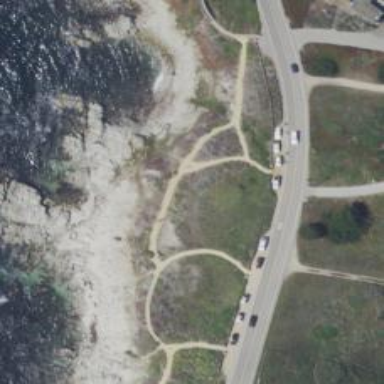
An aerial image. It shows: Footway.